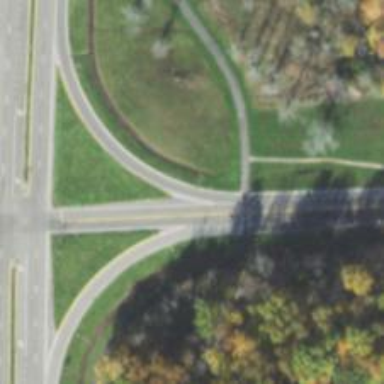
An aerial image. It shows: Asphalt cycleway with uncontrolled crossings marked by lines.